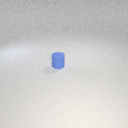
small blue rubber cylinder